Question:
I have this figure. When a user click on an subplot the image will be displayed in different figure. I want that when user make right click on a subplot the image in this subpolt will be removed.
Is it possible? If yes, what is the way?
P.S: Here my previus question about click and display image in different figure
<URL>
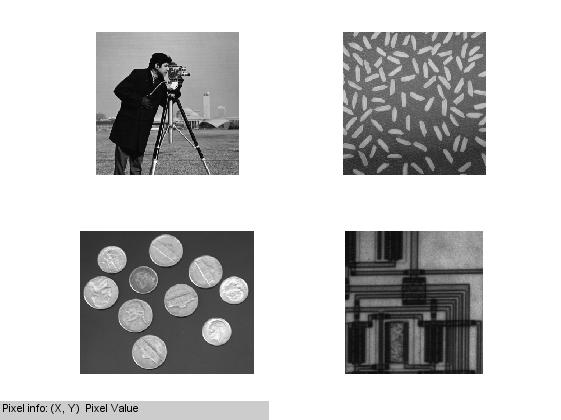
Answer: This is easily done by some small changes in the solution from the question you refer to.
The following code lets you left click an image to get it in a new figure window and right click an image to remove it from the subplot:
'''
function interactivePlot
list_of_images = {rand(5), rand(10), rand(50), rand(100)};
for ii = 1:length(list_of_images)
subplot(2,2,ii);
a = imagesc(list_of_images{ii}, 'ButtonDownFcn', @newFigure1);
set(a,'UserData',ii);
end
end
function newFigure1(h1,~)
switch get(gcf,'SelectionType')
case 'normal'
figure();
data = get(h1, 'CData');
imagesc(data);
case 'alt'
delete(get(h1,'Parent'));
end
end
'''